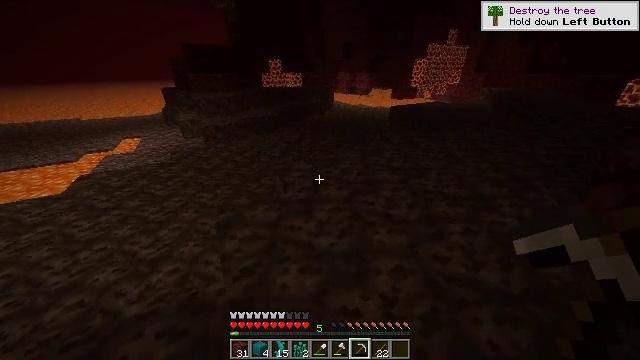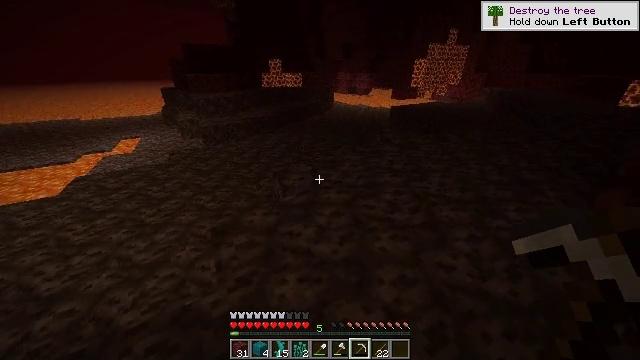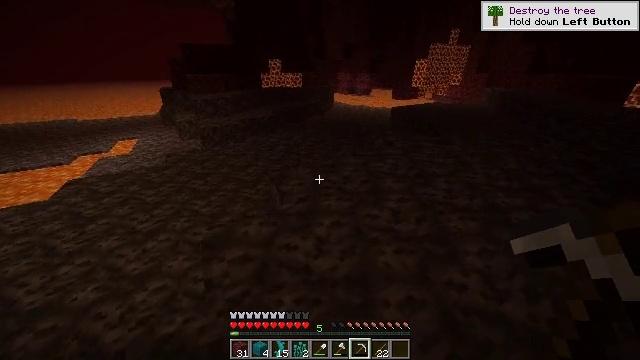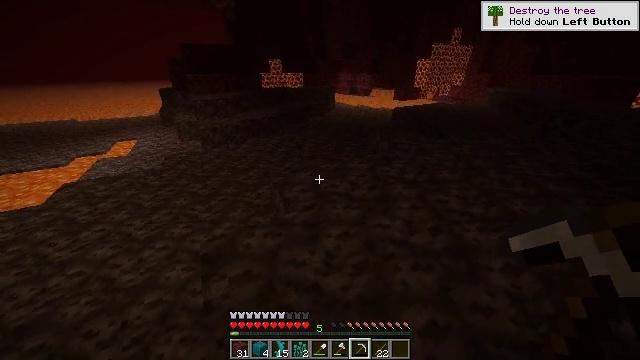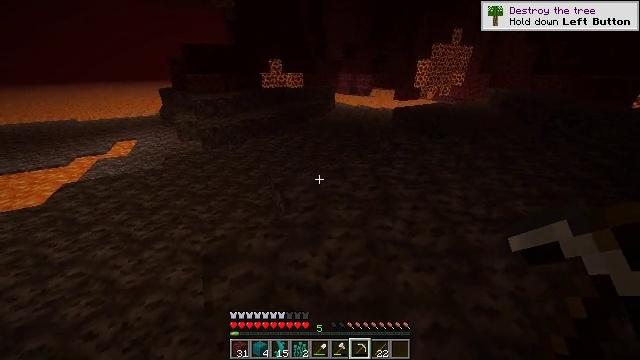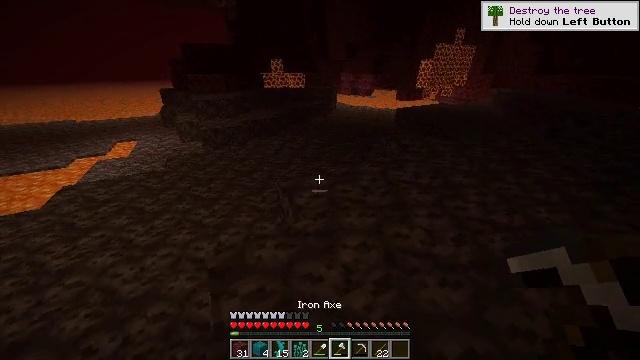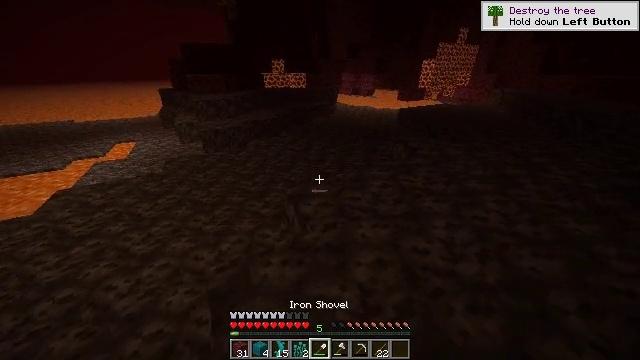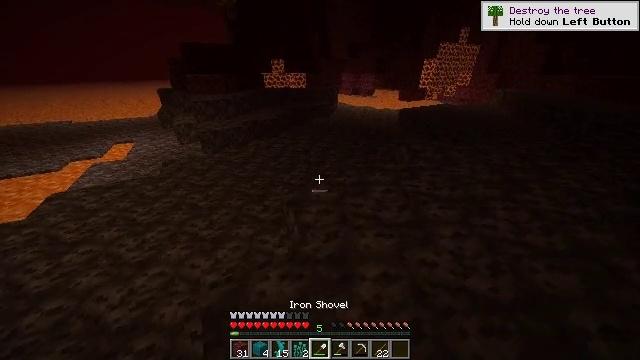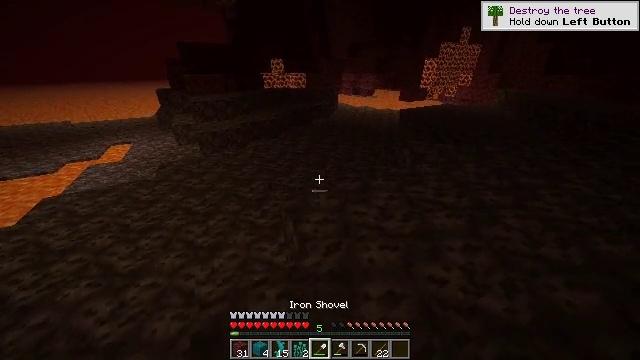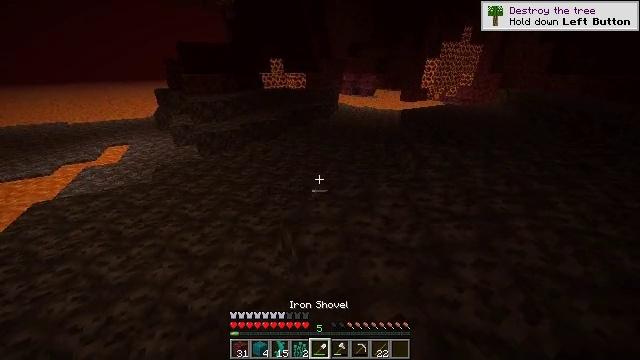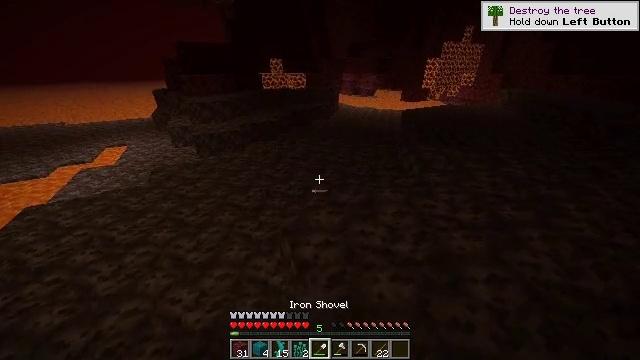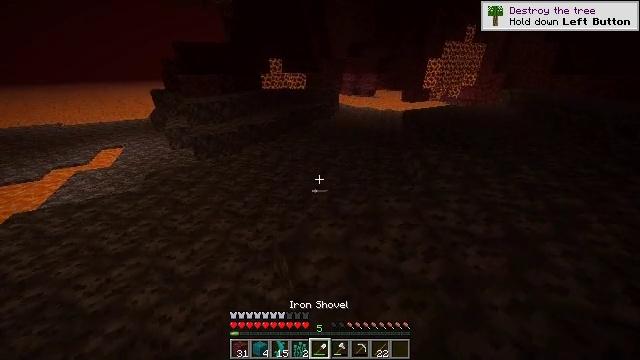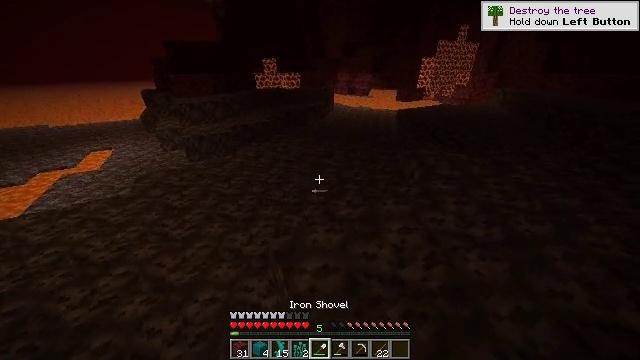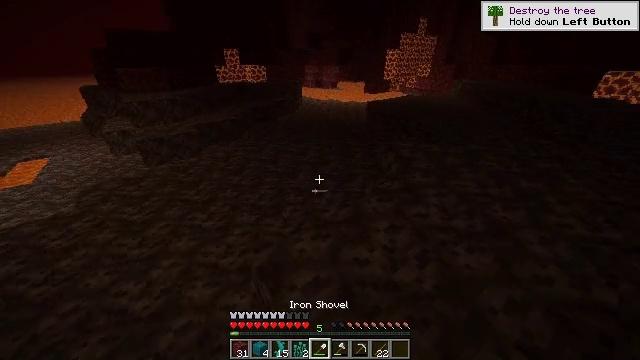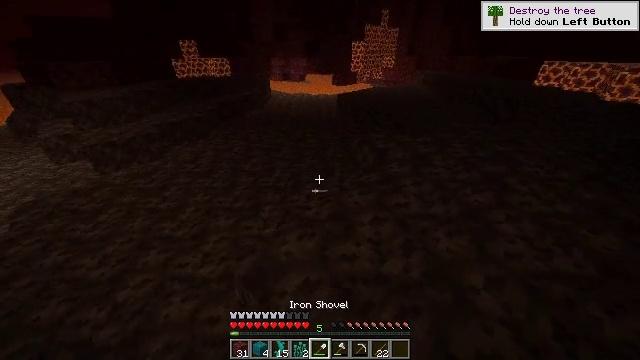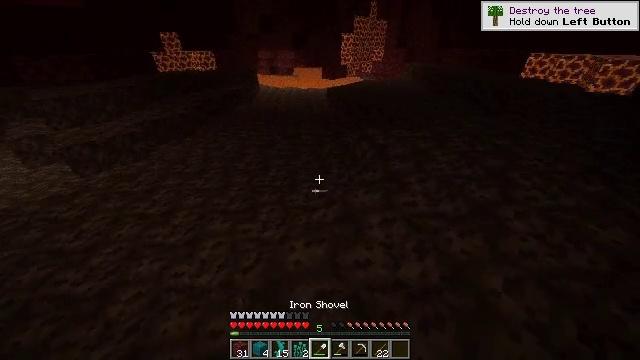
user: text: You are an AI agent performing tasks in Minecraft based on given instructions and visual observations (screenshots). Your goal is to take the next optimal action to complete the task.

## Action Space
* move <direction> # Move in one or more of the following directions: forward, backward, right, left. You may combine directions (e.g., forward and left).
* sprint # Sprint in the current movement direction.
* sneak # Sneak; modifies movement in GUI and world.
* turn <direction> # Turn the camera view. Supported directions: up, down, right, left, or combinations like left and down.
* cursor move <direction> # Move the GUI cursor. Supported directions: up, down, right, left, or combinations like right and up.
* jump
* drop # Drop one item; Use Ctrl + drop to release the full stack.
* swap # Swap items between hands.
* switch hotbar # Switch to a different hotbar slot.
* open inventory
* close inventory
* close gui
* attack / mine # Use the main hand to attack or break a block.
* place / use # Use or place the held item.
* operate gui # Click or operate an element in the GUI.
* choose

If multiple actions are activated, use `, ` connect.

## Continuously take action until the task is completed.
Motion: motion action
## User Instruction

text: Extract soul sand for building purposes.
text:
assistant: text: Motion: move forward
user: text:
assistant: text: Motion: move forward
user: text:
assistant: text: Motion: move forward and move left
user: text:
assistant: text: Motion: move forward and move left
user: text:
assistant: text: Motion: move forward and move left
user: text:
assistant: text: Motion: move forward
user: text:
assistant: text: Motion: move forward
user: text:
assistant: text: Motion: move forward
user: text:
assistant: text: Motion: move forward
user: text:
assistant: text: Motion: move forward
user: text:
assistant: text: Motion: move forward
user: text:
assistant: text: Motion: move forward, turn right
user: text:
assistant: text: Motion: move forward and move left, turn right and down
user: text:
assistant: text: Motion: move forward and move left, turn right and down
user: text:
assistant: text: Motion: move forward and move left, turn right and down
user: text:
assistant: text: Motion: move forward and move left, turn right and down
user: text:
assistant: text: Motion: move forward and move left, turn right and down
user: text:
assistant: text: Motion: move forward and move left, turn right and down
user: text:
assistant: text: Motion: move forward and move left, turn right
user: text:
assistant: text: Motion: move left
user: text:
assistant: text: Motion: move left, turn right
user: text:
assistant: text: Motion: move left, turn right, attack / mine
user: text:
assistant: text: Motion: move left, turn right and up, attack / mine
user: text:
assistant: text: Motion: attack / mine
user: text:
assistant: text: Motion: turn right and up, attack / mine
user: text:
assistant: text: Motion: turn right and up, attack / mine
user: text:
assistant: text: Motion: turn right and up, attack / mine
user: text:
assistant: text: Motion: turn right and up, attack / mine
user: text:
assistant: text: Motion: turn right and up, attack / mine
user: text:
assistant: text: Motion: attack / mine